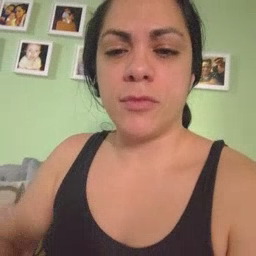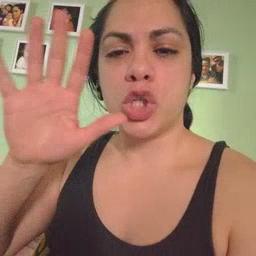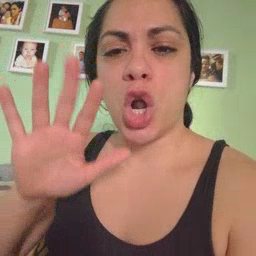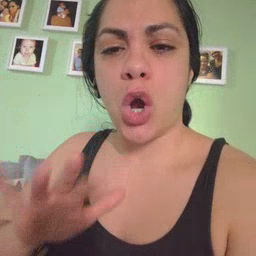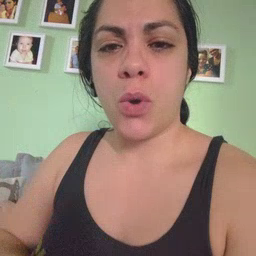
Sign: snow